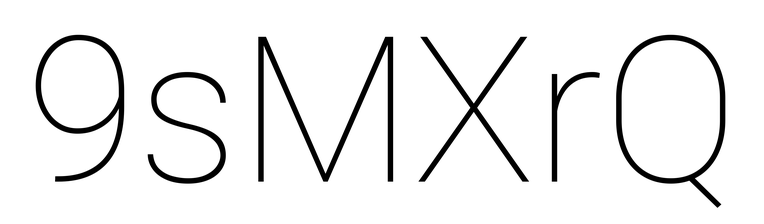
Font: Roboto_Thin